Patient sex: M
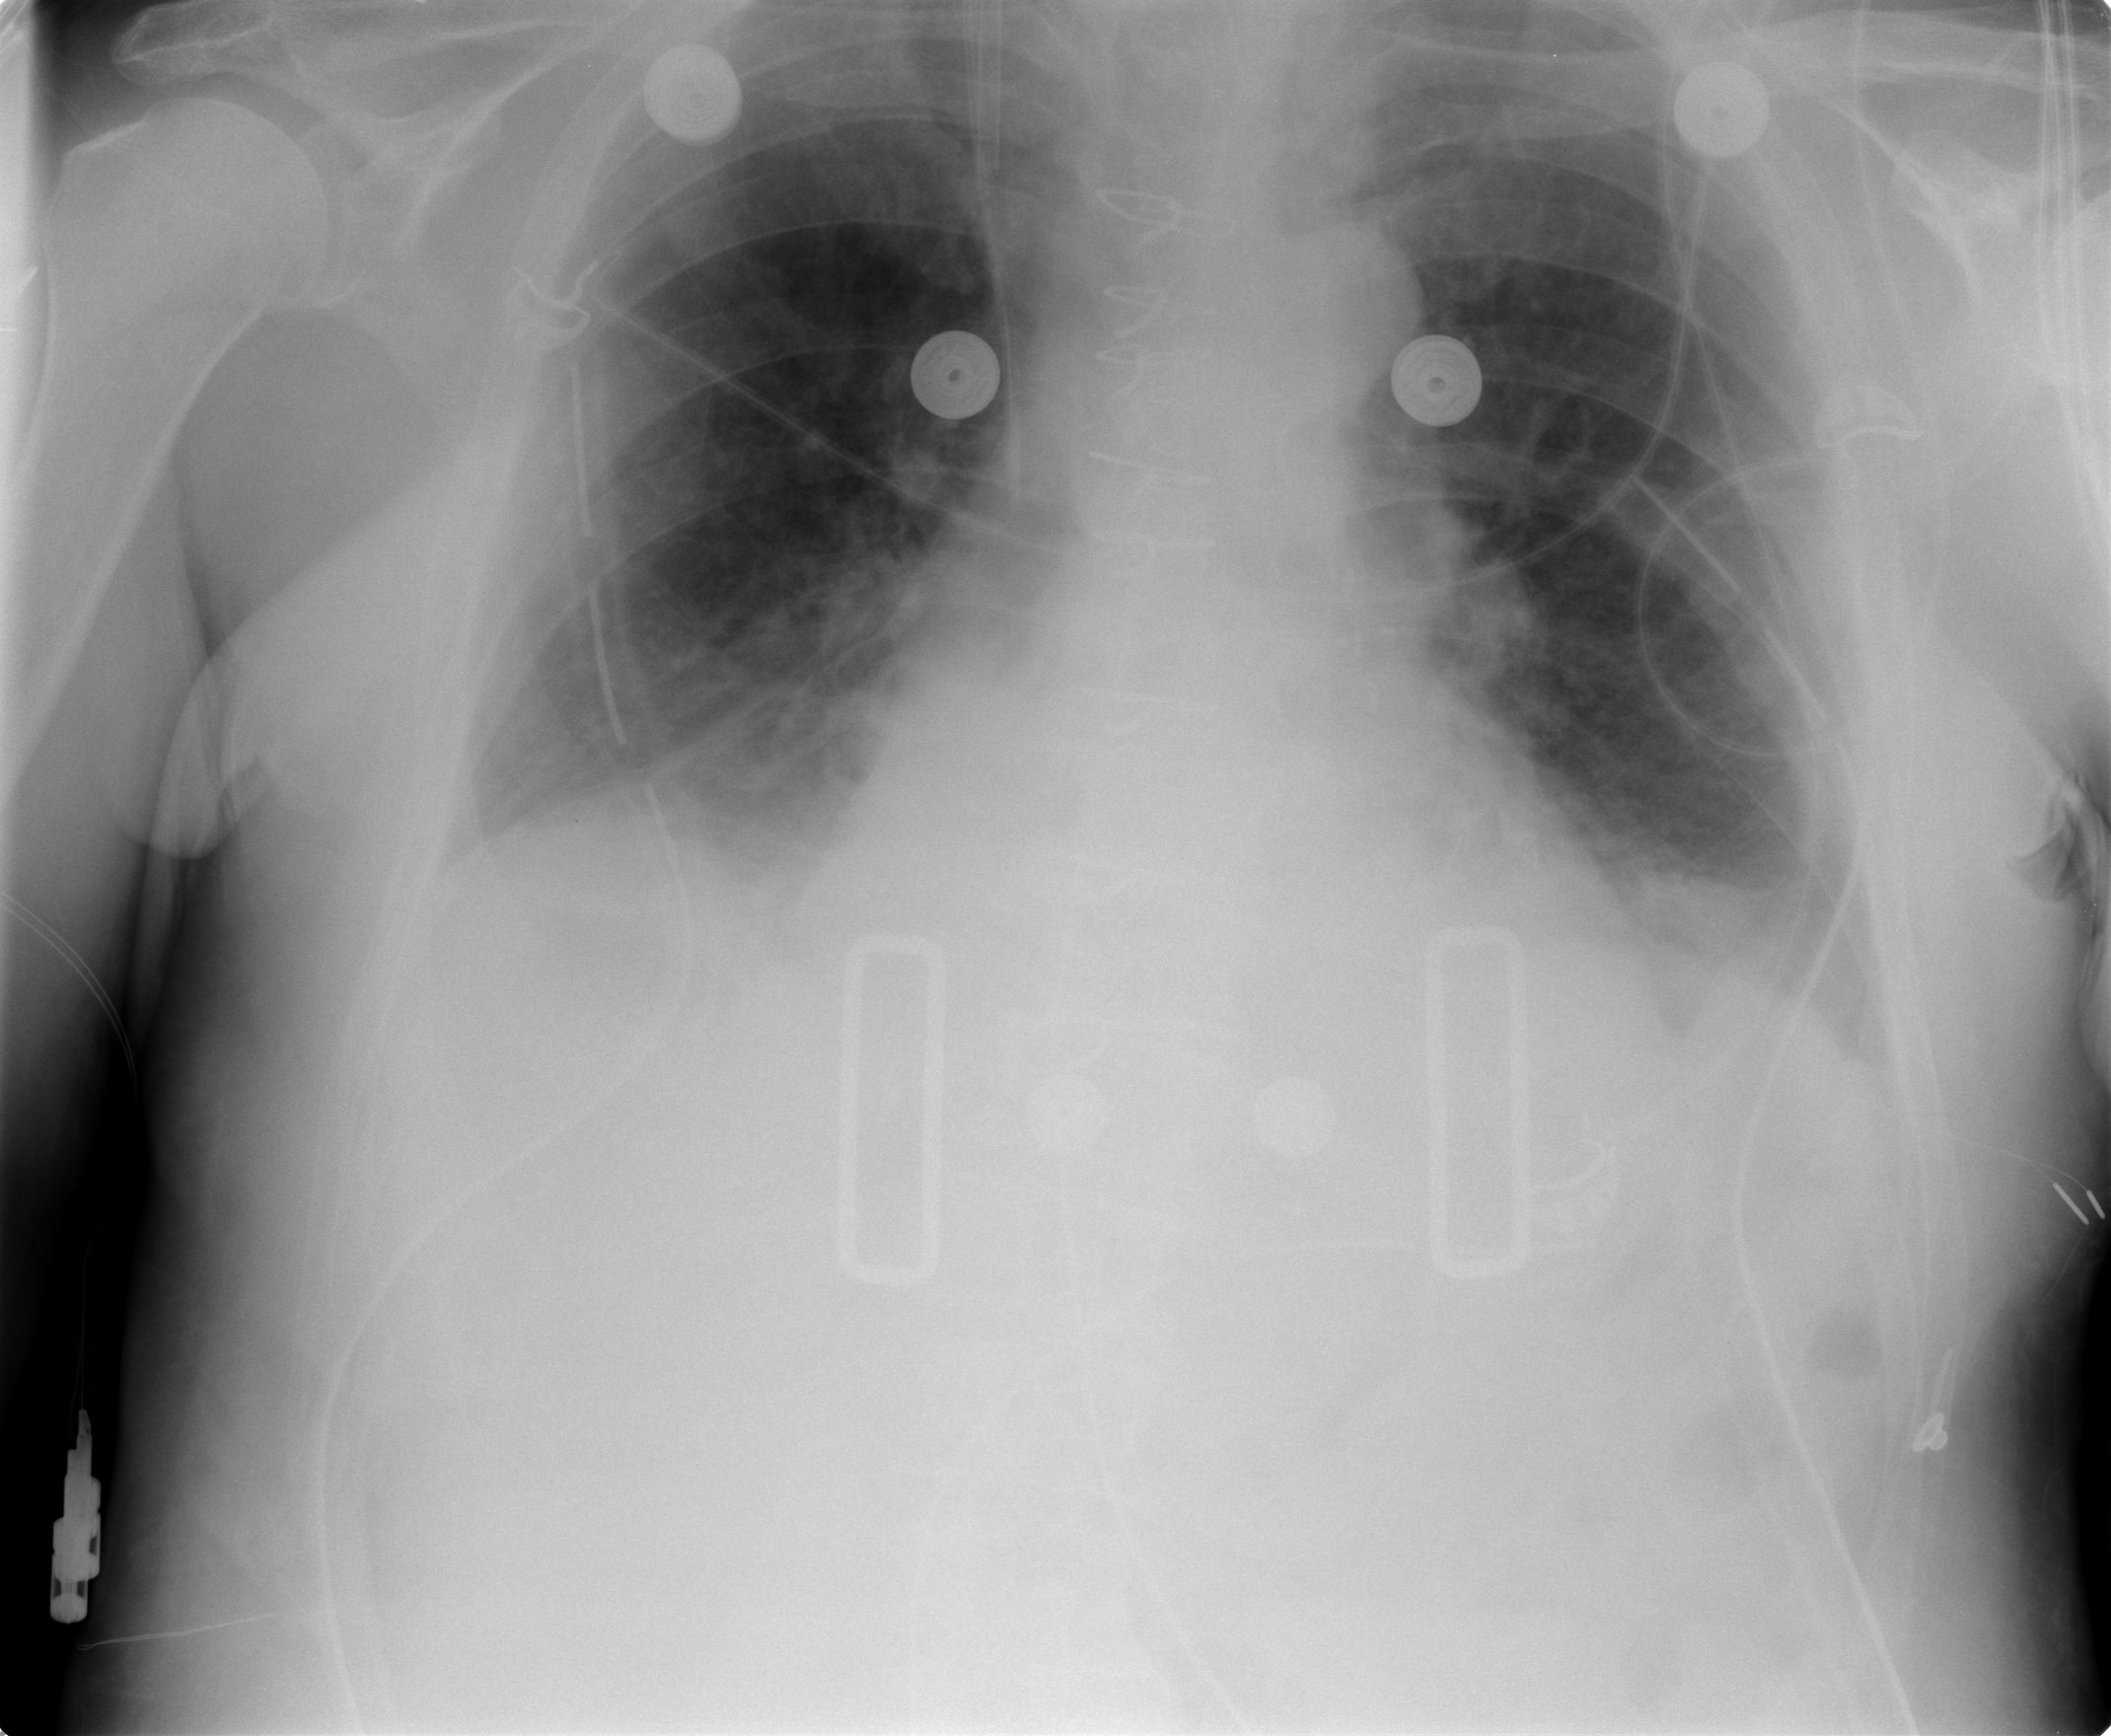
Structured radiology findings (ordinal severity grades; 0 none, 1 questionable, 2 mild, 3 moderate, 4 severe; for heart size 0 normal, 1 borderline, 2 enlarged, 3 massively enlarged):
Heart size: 0
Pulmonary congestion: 2
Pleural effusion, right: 1
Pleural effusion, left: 1
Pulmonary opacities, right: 1
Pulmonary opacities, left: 1
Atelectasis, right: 2
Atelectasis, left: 2